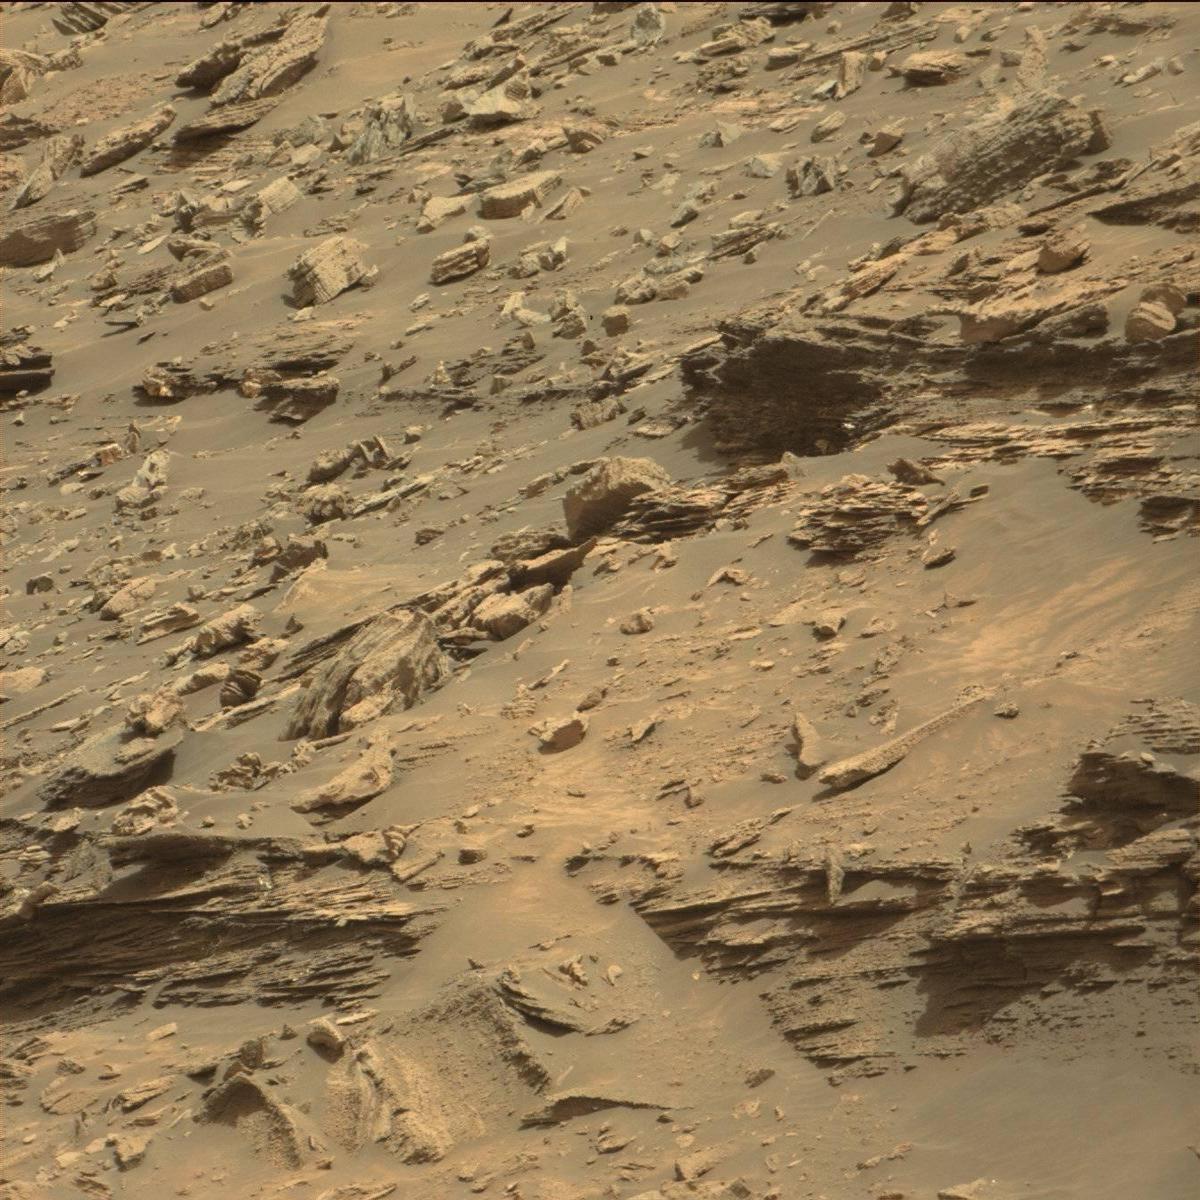
Terrain classes present: Bedrock, Sand / Soil